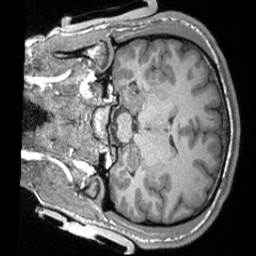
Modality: T1w
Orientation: coronal